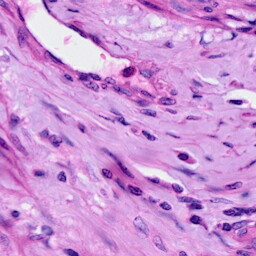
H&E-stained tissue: Cervix